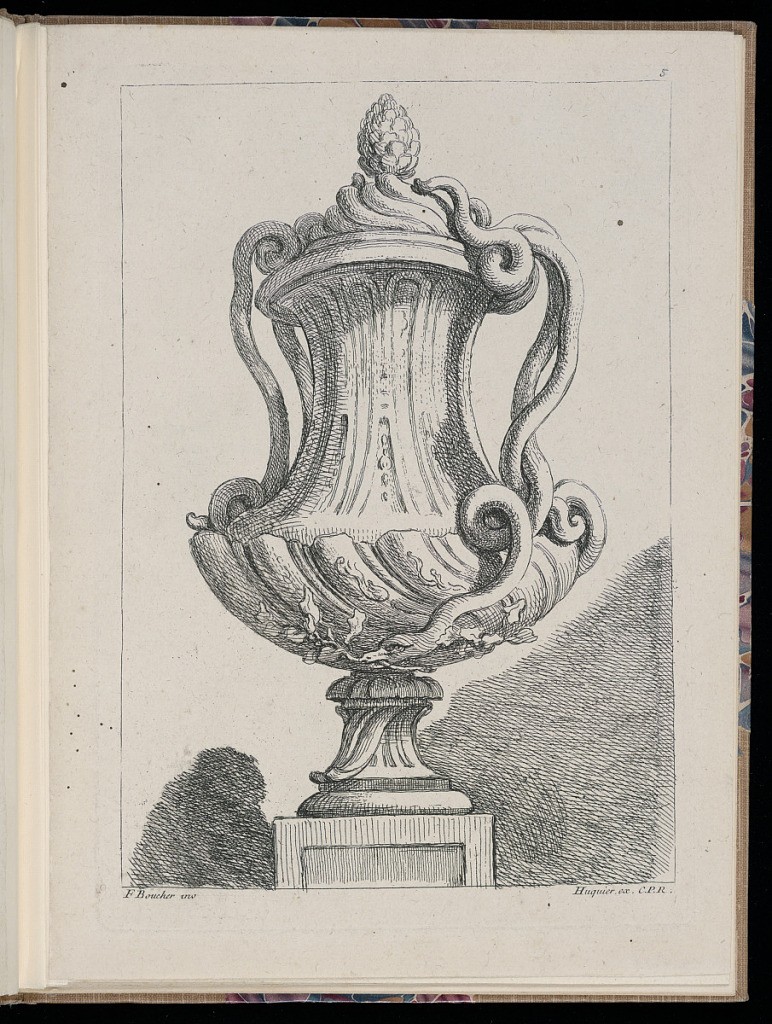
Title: Ornamental Vase Design
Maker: François Boucher, French, 1703–1770
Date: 1738–72
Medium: Etching on cream laid paper
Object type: Bound print
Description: Lidded vase with a pinecone finial. The vase has two handles made from coiled snakes; one snake bites onto a branch at the bottom of the vase. The vase is elevated on a low pedestal. The plate is signed and numbered.